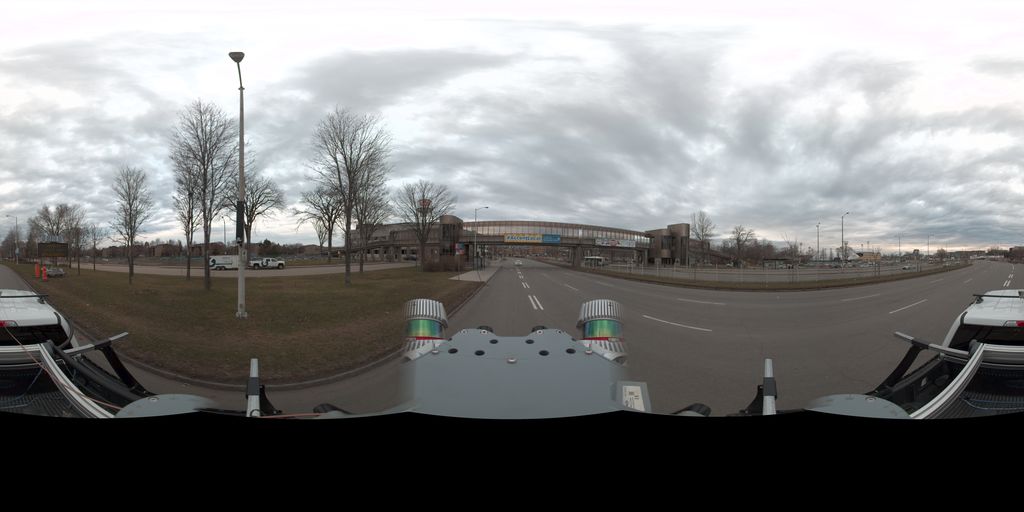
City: quebec_city